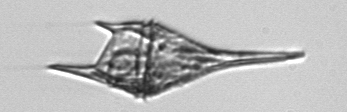
Label: Tripos_lineatus